Question: I'm converting my WebView to PDf using following code.
'''
UIWebView *webView = self.webView;
NSString *heightStr = [webView stringByEvaluatingJavaScriptFromString:@"document.body.scrollHeight;"];
int height = [heightStr intValue];
// CGRect screenRect = [[UIScreen mainScreen] bounds];
// CGFloat screenHeight = (self.contentWebView.hidden)?screenRect.size.width:screenRect.size.height;
CGFloat screenHeight = webView.bounds.size.height;
int pages = ceil(height / screenHeight);
NSMutableData *pdfData = [NSMutableData data];
UIGraphicsBeginPDFContextToData(pdfData, webView.bounds, nil);
CGRect frame = [webView frame];
for (int i = 0; i < pages; i++) {
// Check to screenHeight if page draws more than the height of the UIWebView
if ((i+1) * screenHeight > height) {
CGRect f = [webView frame];
f.size.height -= (((i+1) * screenHeight) - height);
f.size.width = self.webView.bounds.size.width*1.6;
[webView setFrame: f];
}
UIGraphicsBeginPDFPage();
CGContextRef currentContext = UIGraphicsGetCurrentContext();
// CGContextTranslateCTM(currentContext, 72, 72); // Translate for 1" margins
[[[webView subviews] lastObject] setContentOffset:CGPointMake(0, screenHeight * i) animated:NO];
[webView.layer renderInContext:currentContext];
}
UIGraphicsEndPDFContext();
// Retrieves the document directories from the iOS device
NSArray* documentDirectories = NSSearchPathForDirectoriesInDomains(NSDocumentDirectory, NSUserDomainMask,YES);
NSString* documentDirectory = [documentDirectories objectAtIndex:0];
NSString* documentDirectoryFilename =[documentDirectory stringByAppendingString:@"/pdfFile.PDF"] ;
// instructs the mutable data object to write its context to a file on disk
[pdfData writeToFile:documentDirectoryFilename atomically:YES];
[webView setFrame:frame];
'''
But the issue is its generating PDF with page break as shown in image.

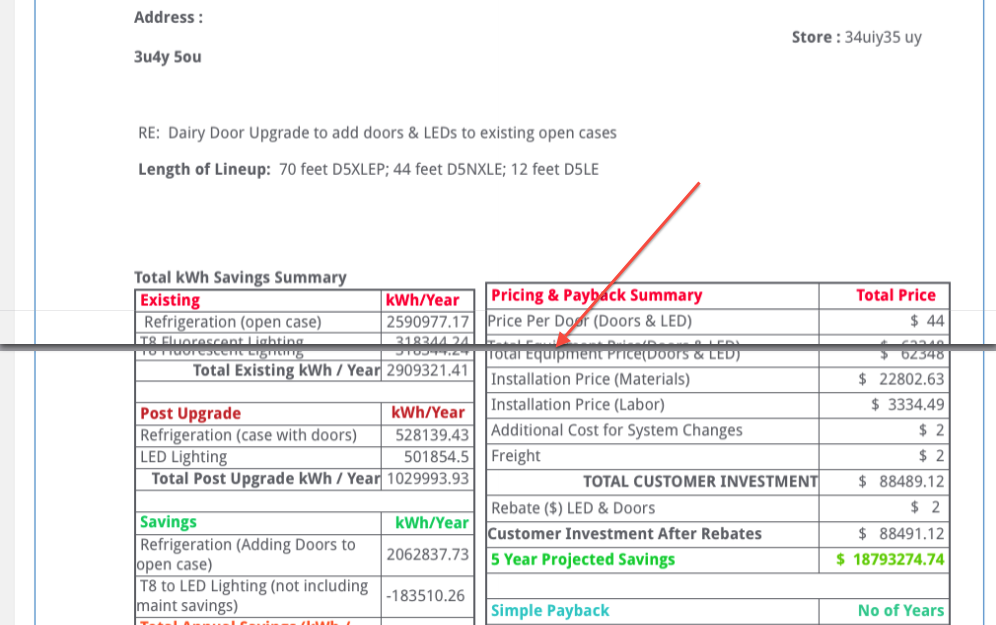
Answer: You are setting the page size here
'''
UIGraphicsBeginPDFContextToData(pdfData, webView.bounds, nil);
'''
currently set to 'webView.bounds'
Change it with appropriate value.